Question: I think I'm having problems with 'layout_weight'. I'm trying to make the fourth button twice the size of the other buttons, but I'm getting the following:

And my layout looks like this:
'''
<?xml version="1.0" encoding="utf-8"?>
<LinearLayout xmlns:android="http://schemas.android.com/apk/res/android"
android:orientation="horizontal"
android:layout_width="fill_parent"
android:layout_height="wrap_content"
android:weightSum="1.0">
<!--android:background="@drawable/button_image"-->
<Button android:id="@+id/button01"
android:layout_width="wrap_content"
android:layout_height="wrap_content"
android:layout_gravity="center_horizontal"
android:layout_weight="0.2" />
<Button android:id="@+id/button02"
android:layout_width="wrap_content"
android:layout_height="wrap_content"
android:layout_weight="0.2" />
<Button android:id="@+id/button03"
android:layout_width="wrap_content"
android:layout_height="wrap_content"
android:layout_weight="0.2" />
<Button android:id="@+id/button04"
android:layout_width="wrap_content"
android:layout_height="wrap_content"
android:layout_weight="0.4" />
</LinearLayout>
'''
Are the weights supposed to give what I want?
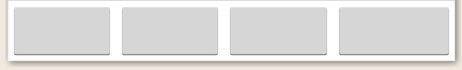
Answer: If you want to as a fraction, make the 'layout_width' of the buttons = 0, and the 'weightSum' of the Layout that's containing them equal to the sum of their weights, while this last step is not necessary it will be used if there are child views that don't specify their weight, to calculate it from the remainder.
Note that if you don't set them to 0, then the width will be a product of the width resulting of the 'wrap_content' and the 'weight' giving you inexact proportions.
---
'''
<Button
android:layout_width="0dp"
android:layout_height="wrap_content"
android:id="@+id/button1"
android:layout_weight="1"
android:text="1" />
<Button
android:layout_width="0dp"
android:layout_height="wrap_content"
android:id="@+id/button2"
android:layout_weight="1"
android:text="1" />
<Button
android:layout_width="0dp"
android:layout_height="wrap_content"
android:id="@+id/button3"
android:layout_weight="1"
android:text="1" />
<Button
android:layout_width="0dp"
android:layout_height="wrap_content"
android:id="@+id/button4"
android:layout_weight="2"
android:text="2" />
</LinearLayout>
'''
### The result: